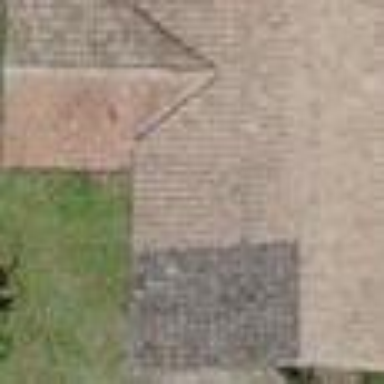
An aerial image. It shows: Rural barn.